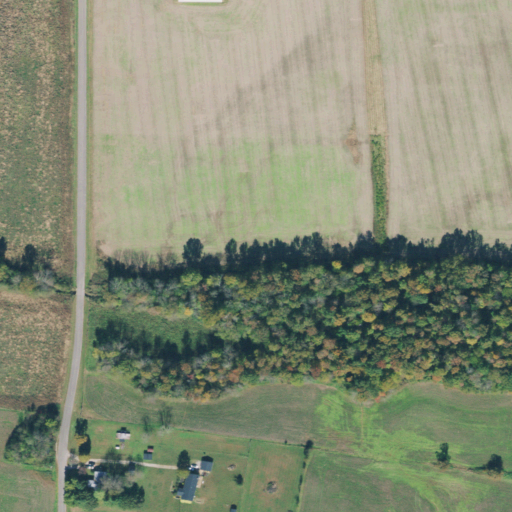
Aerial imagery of valley in Tennessee named Henry Cove containing cultivated crops, pasture, deciduous forest, low intensity development, and open development